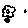
Label: flower